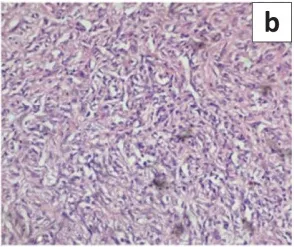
(b) Section showing plump spindle cells with bland nuclei delimiting slit-like vascular spaces, consistent with Kaposi sarcoma. Haematoxylin and eosin staining X 200.
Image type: pathology (h&e)